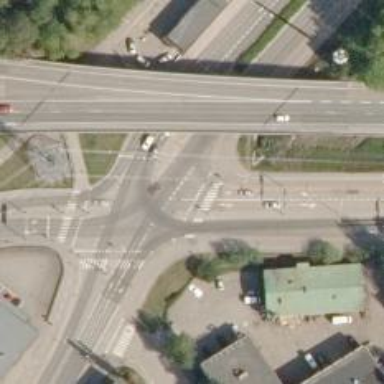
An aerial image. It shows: Secondary road with asphalt surface and junction.